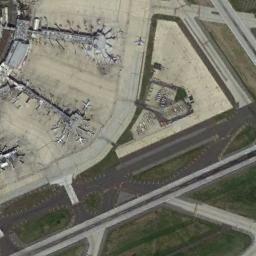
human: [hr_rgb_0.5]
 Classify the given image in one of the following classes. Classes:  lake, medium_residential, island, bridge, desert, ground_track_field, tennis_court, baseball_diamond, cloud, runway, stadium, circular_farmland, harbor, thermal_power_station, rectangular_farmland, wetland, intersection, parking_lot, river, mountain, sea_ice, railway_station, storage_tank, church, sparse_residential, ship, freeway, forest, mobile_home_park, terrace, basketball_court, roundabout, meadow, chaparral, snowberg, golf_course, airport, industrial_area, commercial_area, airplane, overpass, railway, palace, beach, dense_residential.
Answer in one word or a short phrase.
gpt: airport